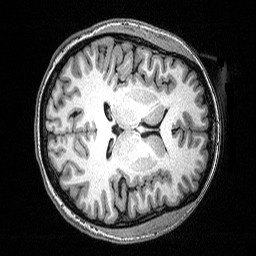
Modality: T1w
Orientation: axial
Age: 21
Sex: female
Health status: healthy
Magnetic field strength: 3 T
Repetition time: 2.53 s
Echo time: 0.00331 s